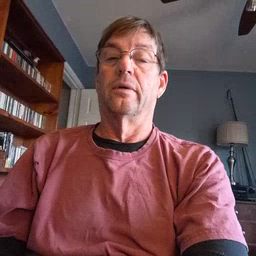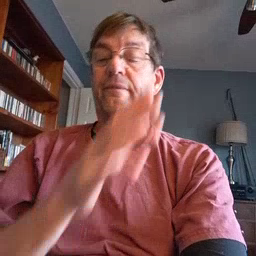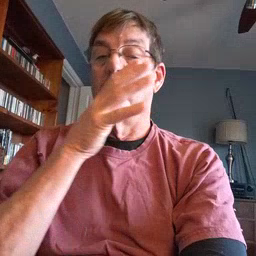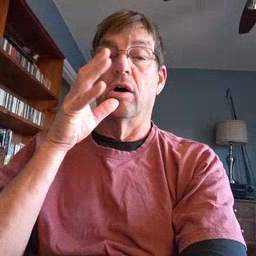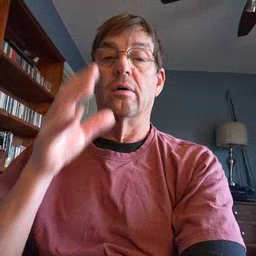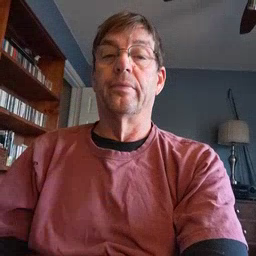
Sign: farm